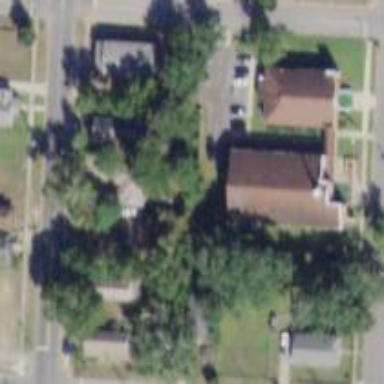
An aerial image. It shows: Residential area composed of single-family homes.